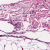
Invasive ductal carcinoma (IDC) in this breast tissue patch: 0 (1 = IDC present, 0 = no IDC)